Question: I have set up a quick 2D rendering system using OpenTK and OpenGL for a game.
I have set up transparency using:
'''
GL.Enable(EnableCaps.Blend);
GL.BlendFunc(BlendingFactorSrc.One, BlendingFactorDest.OneMinusSrcAlpha);
'''
However, whenever I go to draw (the texture is a png file loaded with System.Drawing), it only blends with the color I clear at the start of the draw call:

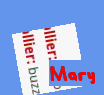
Answer: Looks like you're not drawing in the proper order. To get correct blending, you need to sort your polygons from back to front, so that anything 'behind' gets drawn first.
Based on that picture though, you might be better served with just using alpha testing instead of blending. Alpha test just discards pixels with alpha less than a threshold. It's less expensive than blending and you don't need to sort objects to use it. You only need blending when you want to use semi-opaque objects (alpha between 0 and 1).